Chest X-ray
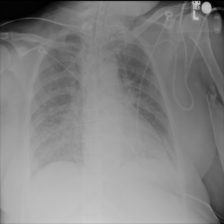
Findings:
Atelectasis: negative
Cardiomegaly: negative
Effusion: negative
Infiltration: negative
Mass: negative
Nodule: negative
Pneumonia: negative
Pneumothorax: negative
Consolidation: negative
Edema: negative
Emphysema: negative
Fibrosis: negative
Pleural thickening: negative
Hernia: negative